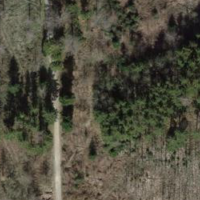
EUNIS habitat code: 41
Species observed at this site:
Humulus lupulus